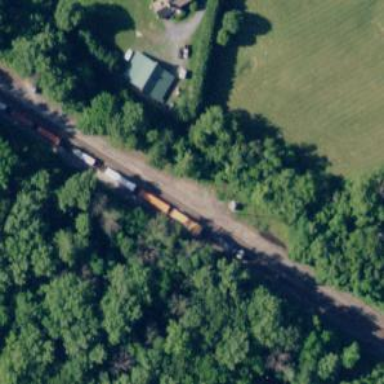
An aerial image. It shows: Railroad crossover.